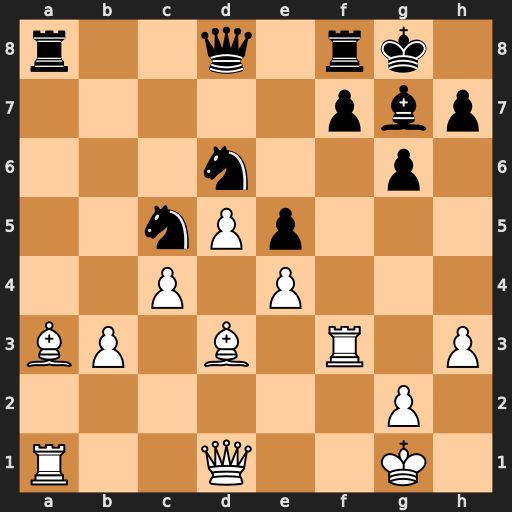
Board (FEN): r2q1rk1/5pbp/3n2p1/2nPp3/2P1P3/BP1B1R1P/6P1/R2Q2K1
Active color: w
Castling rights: -
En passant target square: -
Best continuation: Bxc5 Rxa1 Qxa1